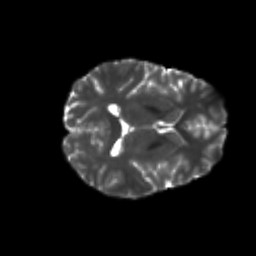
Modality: T2w
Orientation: axial
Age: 23
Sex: female
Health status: healthy
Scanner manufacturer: philips
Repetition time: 7.391 s
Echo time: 0.08599 s